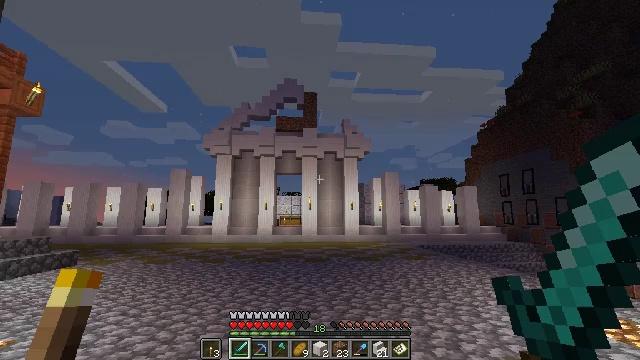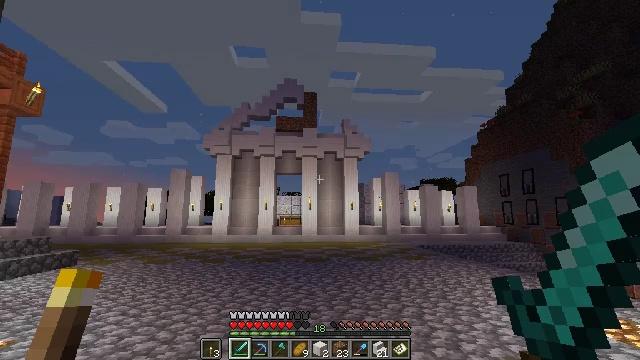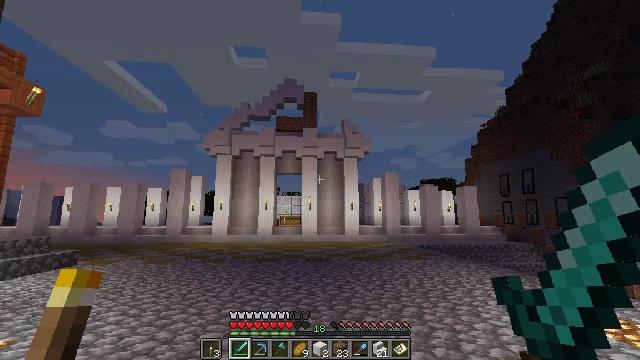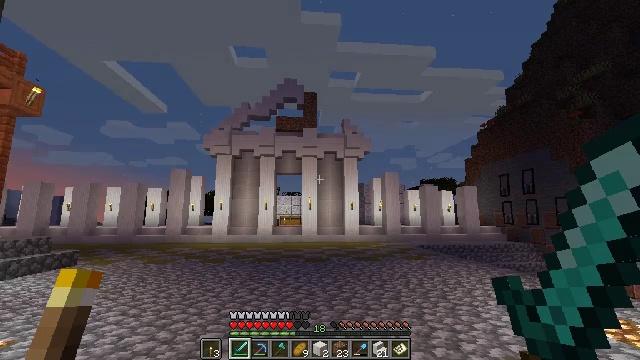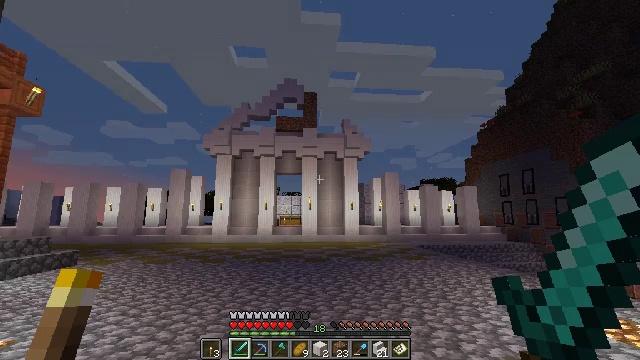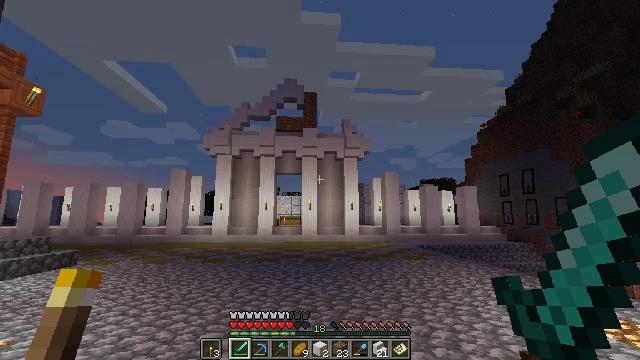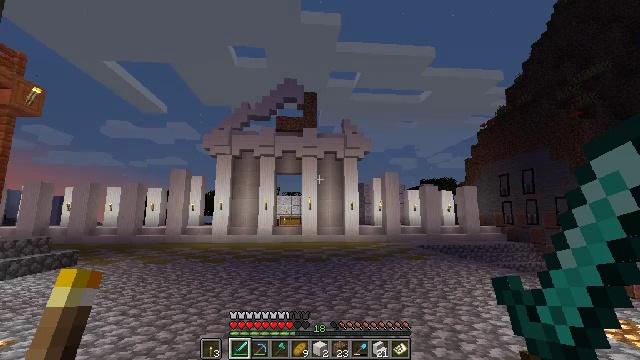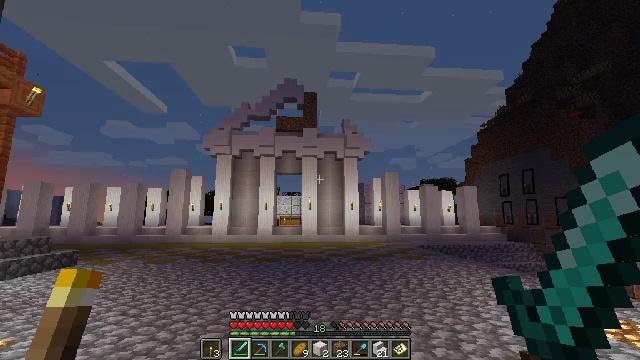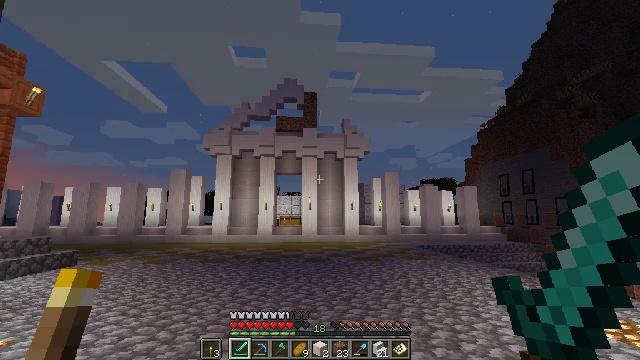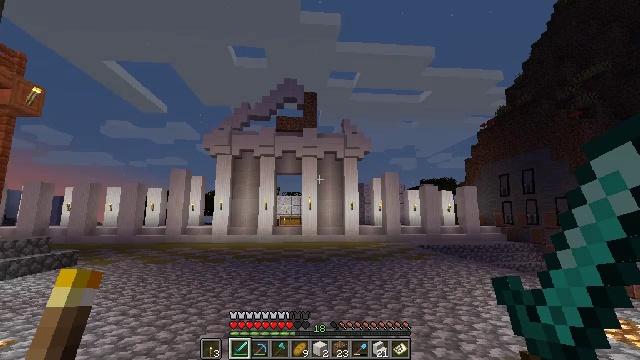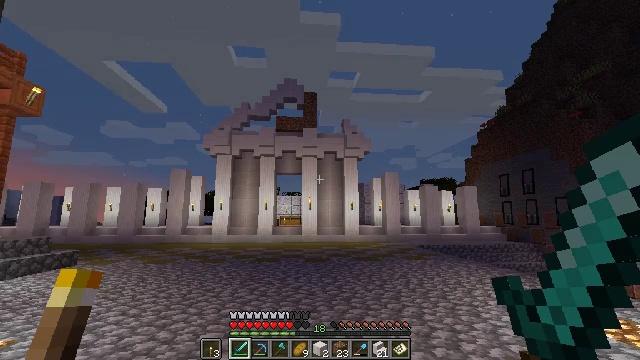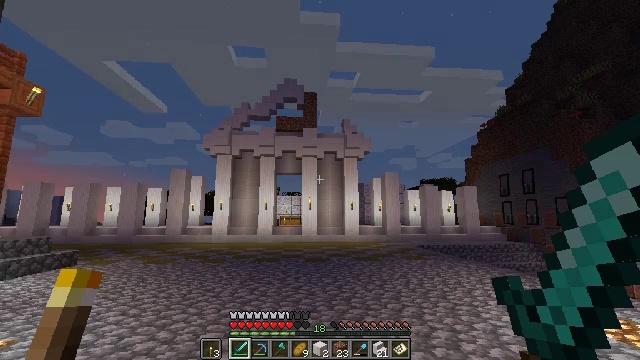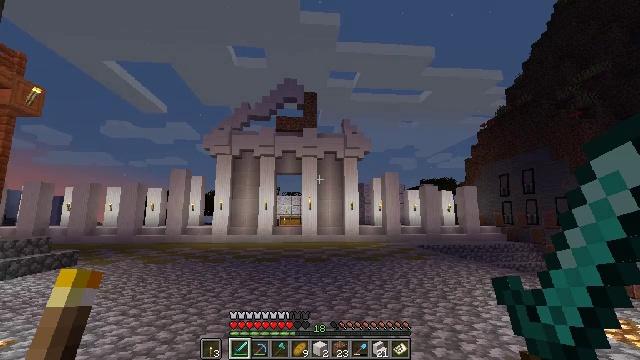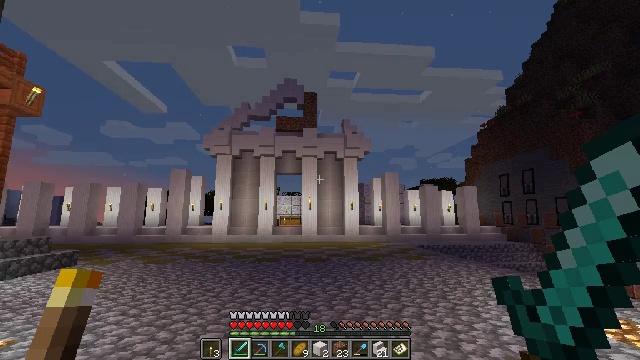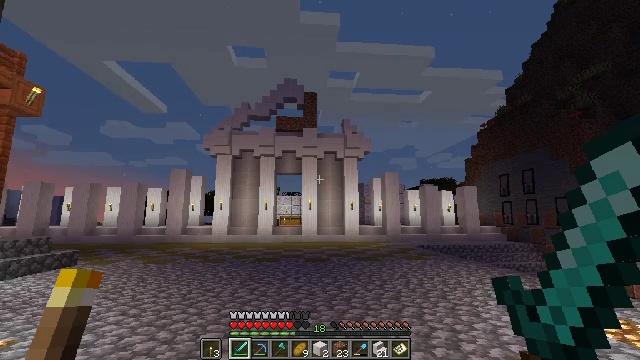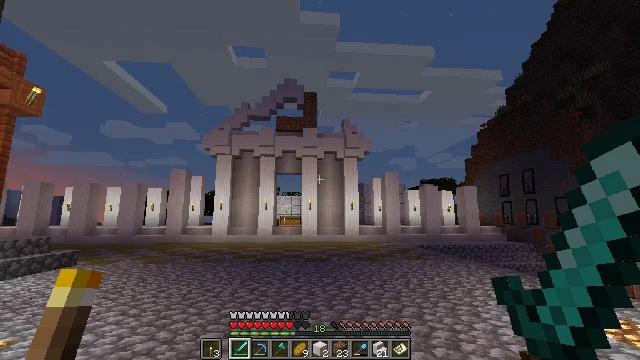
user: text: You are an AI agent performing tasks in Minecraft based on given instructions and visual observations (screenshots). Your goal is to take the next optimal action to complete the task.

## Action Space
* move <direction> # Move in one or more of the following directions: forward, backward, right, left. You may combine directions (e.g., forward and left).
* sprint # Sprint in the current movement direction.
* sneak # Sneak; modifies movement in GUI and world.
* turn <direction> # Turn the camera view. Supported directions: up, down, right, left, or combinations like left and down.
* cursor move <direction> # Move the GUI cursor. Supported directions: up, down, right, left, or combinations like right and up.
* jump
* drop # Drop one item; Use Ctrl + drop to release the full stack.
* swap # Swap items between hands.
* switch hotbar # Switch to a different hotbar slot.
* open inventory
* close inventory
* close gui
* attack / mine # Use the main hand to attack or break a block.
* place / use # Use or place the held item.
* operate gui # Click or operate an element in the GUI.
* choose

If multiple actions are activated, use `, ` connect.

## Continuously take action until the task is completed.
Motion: motion action
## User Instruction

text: Gather quartz stairs from a build.
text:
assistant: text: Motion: no_op
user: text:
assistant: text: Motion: no_op
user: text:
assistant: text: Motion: no_op
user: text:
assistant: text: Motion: no_op
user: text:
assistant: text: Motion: no_op
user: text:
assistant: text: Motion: no_op
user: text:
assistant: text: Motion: no_op
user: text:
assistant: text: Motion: no_op
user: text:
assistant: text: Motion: no_op
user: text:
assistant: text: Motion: no_op
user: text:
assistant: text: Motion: no_op
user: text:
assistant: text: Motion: no_op
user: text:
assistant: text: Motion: no_op
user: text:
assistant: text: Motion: no_op
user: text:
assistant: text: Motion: no_op
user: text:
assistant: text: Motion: no_op
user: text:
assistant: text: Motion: no_op
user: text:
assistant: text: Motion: no_op
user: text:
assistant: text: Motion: no_op
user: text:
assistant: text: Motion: no_op
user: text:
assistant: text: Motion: no_op
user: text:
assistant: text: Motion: no_op
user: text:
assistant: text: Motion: no_op
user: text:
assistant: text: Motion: no_op
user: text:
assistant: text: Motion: no_op
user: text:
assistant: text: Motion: no_op
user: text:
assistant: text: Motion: no_op
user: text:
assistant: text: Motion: no_op
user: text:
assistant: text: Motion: no_op
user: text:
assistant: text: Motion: no_op